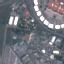
Land use / land cover class: Industrial